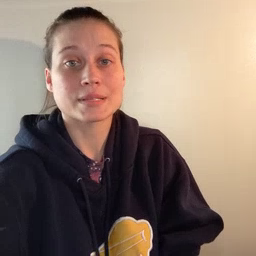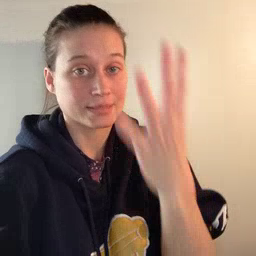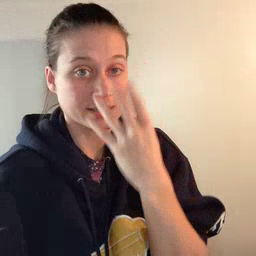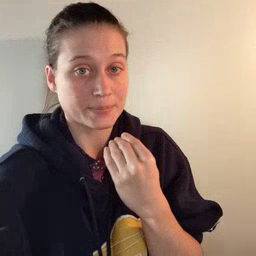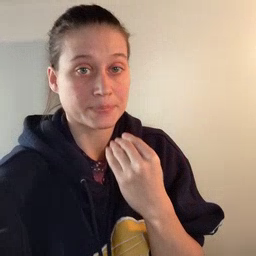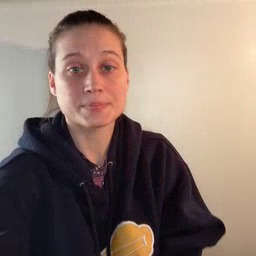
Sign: sleep